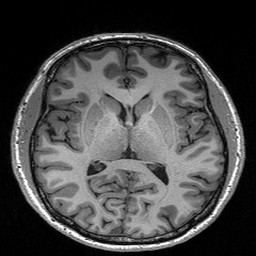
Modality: T1w
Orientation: coronal
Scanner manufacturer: siemens
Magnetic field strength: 3 T